Field crop: maize
Growth stage: 1
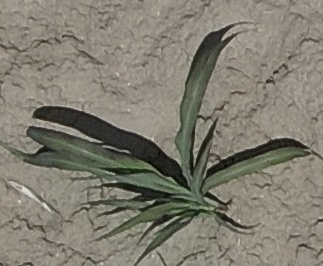
Species: sorghum